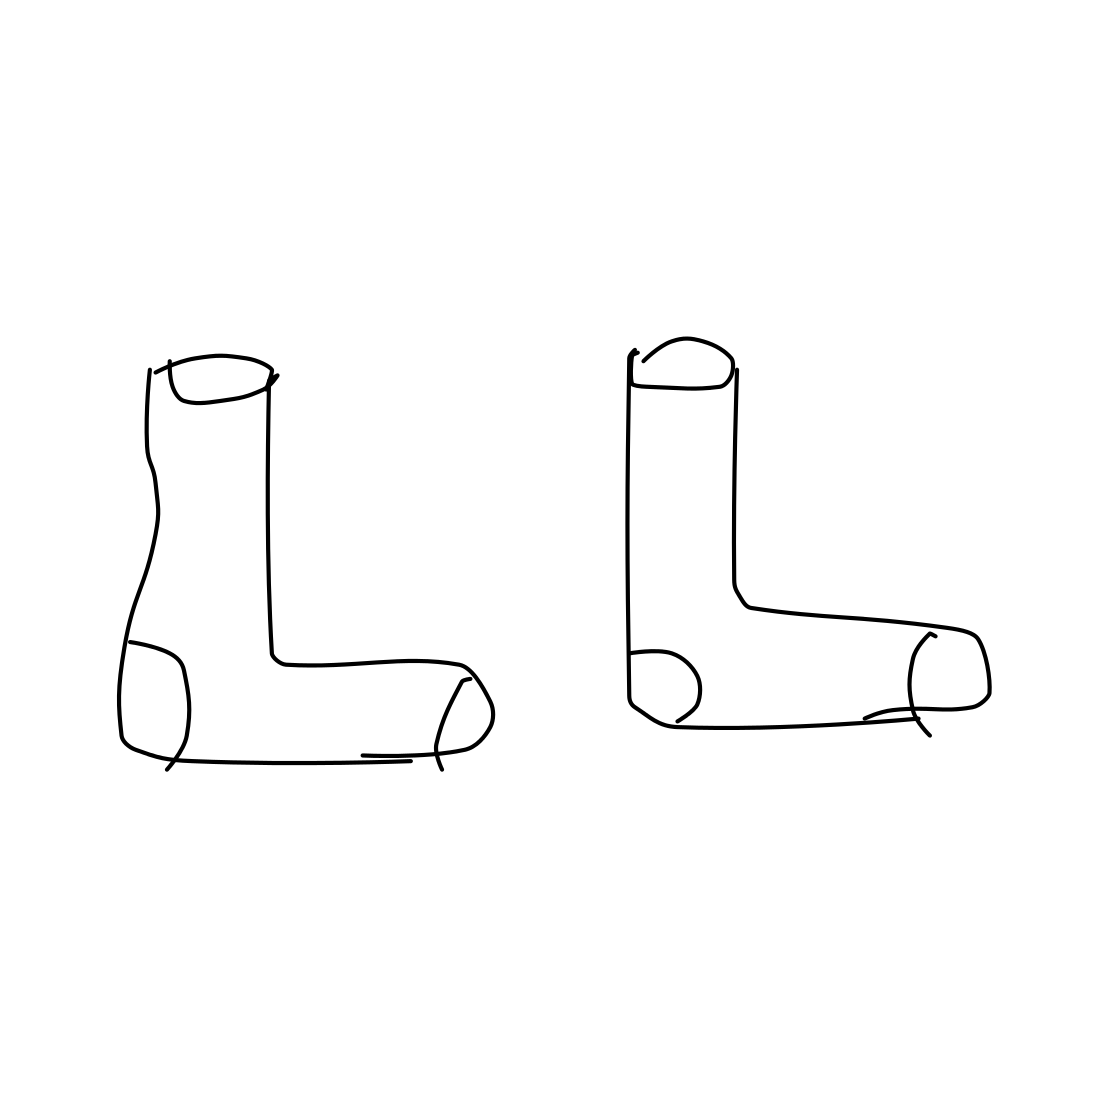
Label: socks